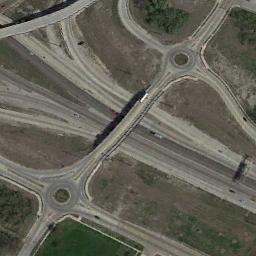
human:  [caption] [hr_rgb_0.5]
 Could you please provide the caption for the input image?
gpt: There are many roads of different lengths under the overpass .

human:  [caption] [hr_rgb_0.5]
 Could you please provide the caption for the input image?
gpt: There are several overpasses here .

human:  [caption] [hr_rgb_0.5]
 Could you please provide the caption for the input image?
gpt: The overpass is next to the bare land .

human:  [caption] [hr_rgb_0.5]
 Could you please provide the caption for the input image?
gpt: The overpass is over the roads on the clearing .

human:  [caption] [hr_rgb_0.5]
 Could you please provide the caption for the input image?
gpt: There are some bare land around the overpass .